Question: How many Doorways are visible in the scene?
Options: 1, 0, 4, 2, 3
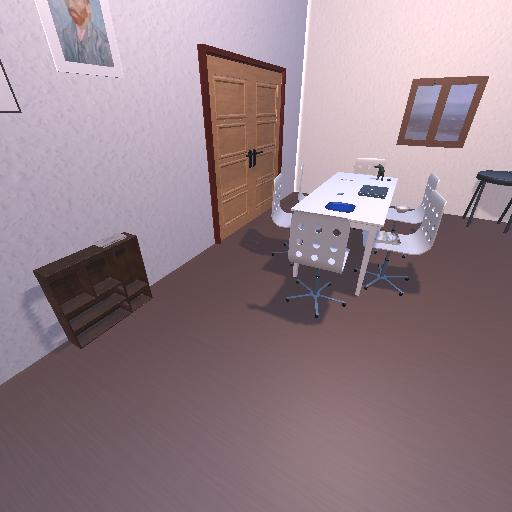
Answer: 1